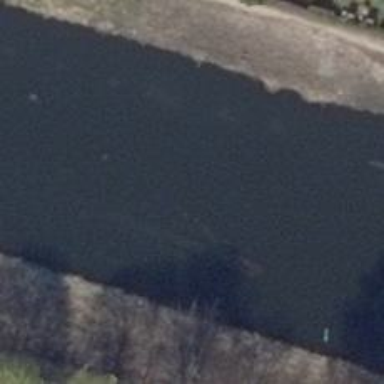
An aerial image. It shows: Canal.